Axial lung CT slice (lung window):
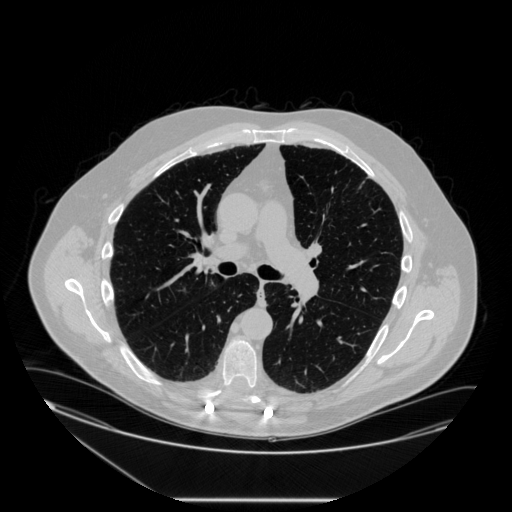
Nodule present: no